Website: bh-photo
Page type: address-validator
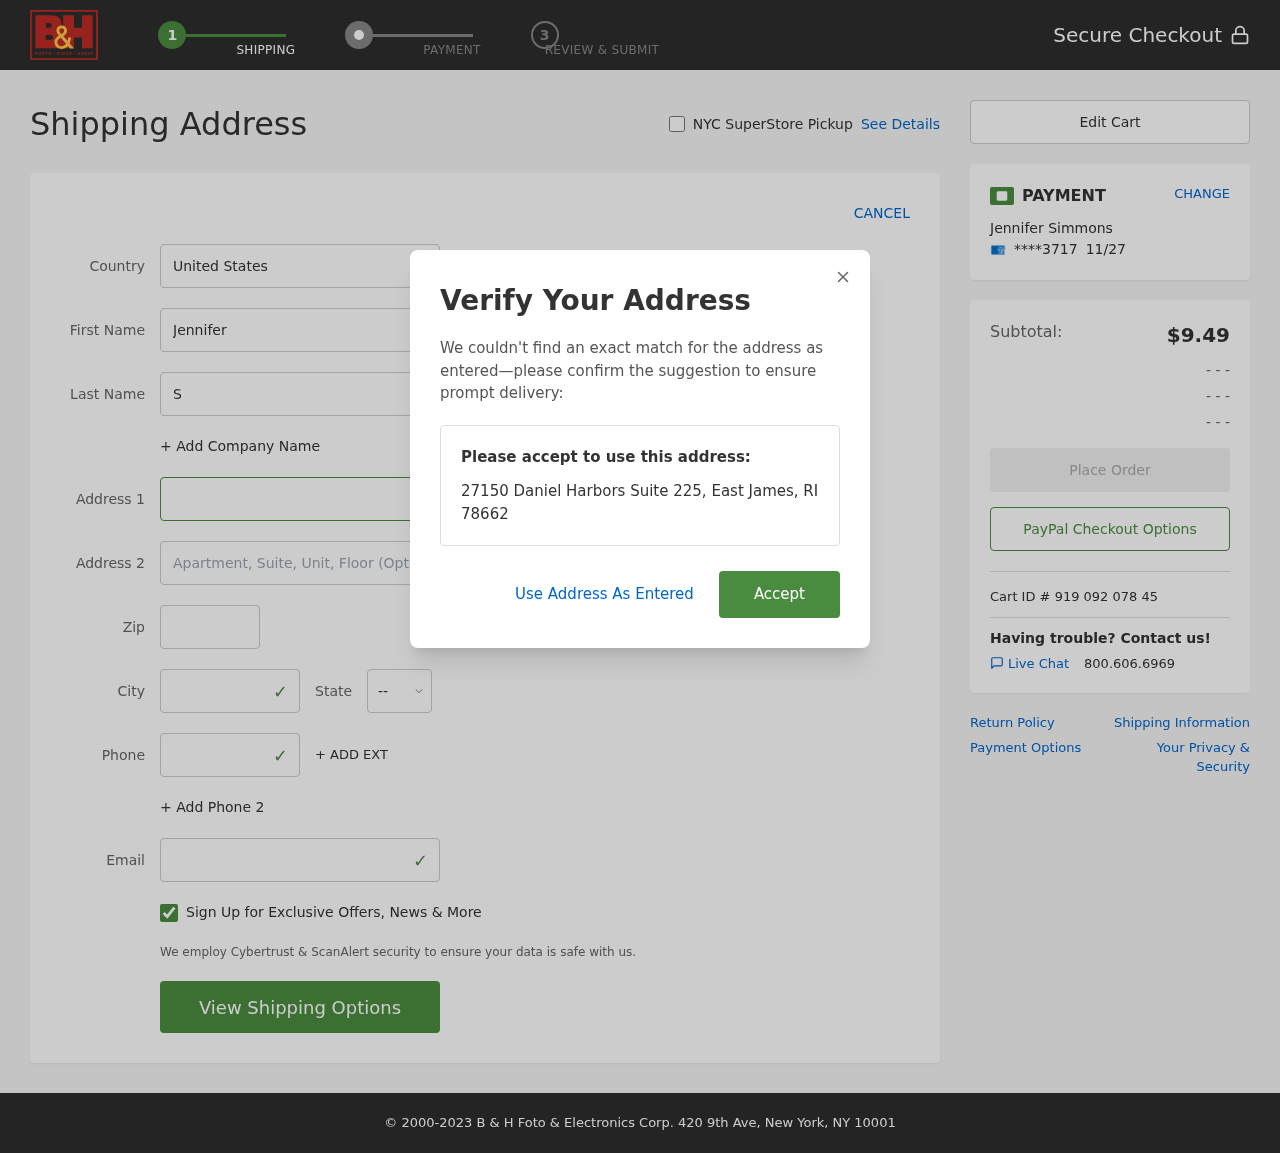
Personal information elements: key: PII_CARD_EXPIRY
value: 11/27
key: PII_CARD_LAST4
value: ****3717
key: PII_CITY
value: East James
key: PII_COUNTRY
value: United States
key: PII_EMAIL
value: jennifer.simmons@gmail.com
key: PII_FIRSTNAME
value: Jennifer
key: PII_FULLNAME
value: Jennifer Simmons
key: PII_LASTNAME
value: Simmons
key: PII_PHONE
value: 5787972341
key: PII_POSTCODE
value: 78662
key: PII_STATE_ABBR
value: RI
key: PII_STREET
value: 27150 Daniel Harbors Suite 225
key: PII_CITY_STATE_ZIP
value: East James, RI 78662
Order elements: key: ORDER_SUBTOTAL
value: $9.49
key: ORDER_ID
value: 919 092 078 45